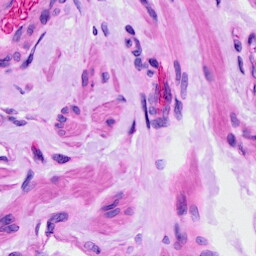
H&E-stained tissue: Ovarian